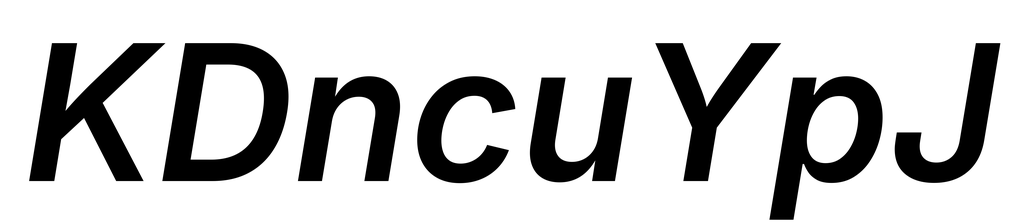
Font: Inter-Italic_SemiBold_Italic